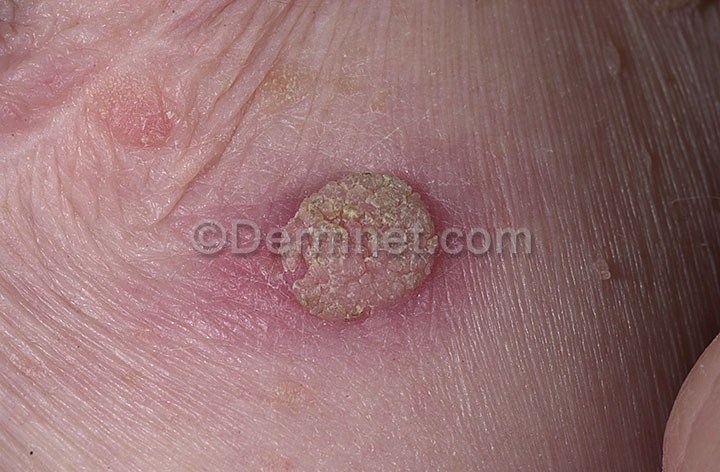
Disease: Seborrheic Keratoses and other Benign Tumors